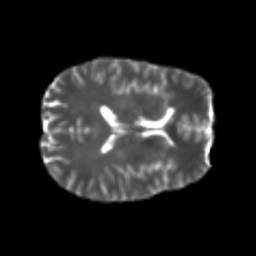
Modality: T2w
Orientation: axial
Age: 26
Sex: male
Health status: healthy
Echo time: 0.074 s